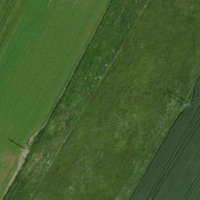
EUNIS habitat code: 52
Species observed at this site:
Buteo buteo
Turdus merula